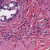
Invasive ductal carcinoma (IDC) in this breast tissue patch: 1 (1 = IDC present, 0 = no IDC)